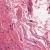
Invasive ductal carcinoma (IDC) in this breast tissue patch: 0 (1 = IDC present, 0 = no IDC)